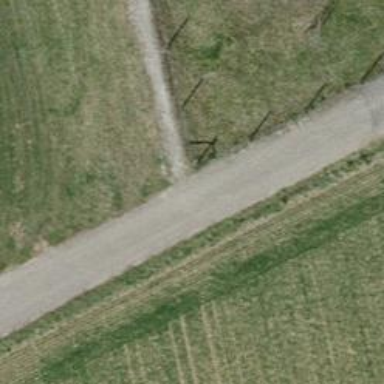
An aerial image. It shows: Footway covered with grass.